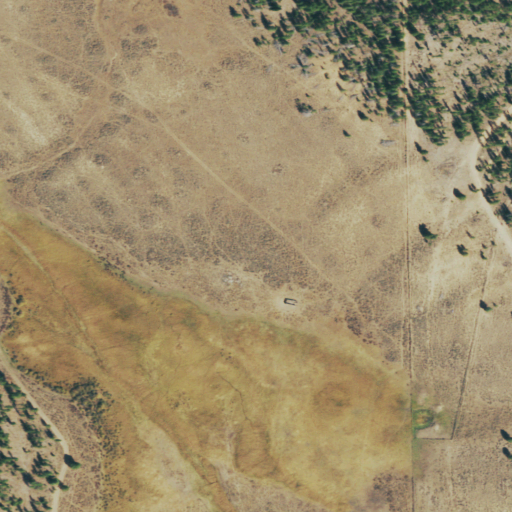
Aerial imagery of plain(s) in Colorado named Brown Park containing shrub, herbaceous wetlands, evergreen forest, and woody wetlands